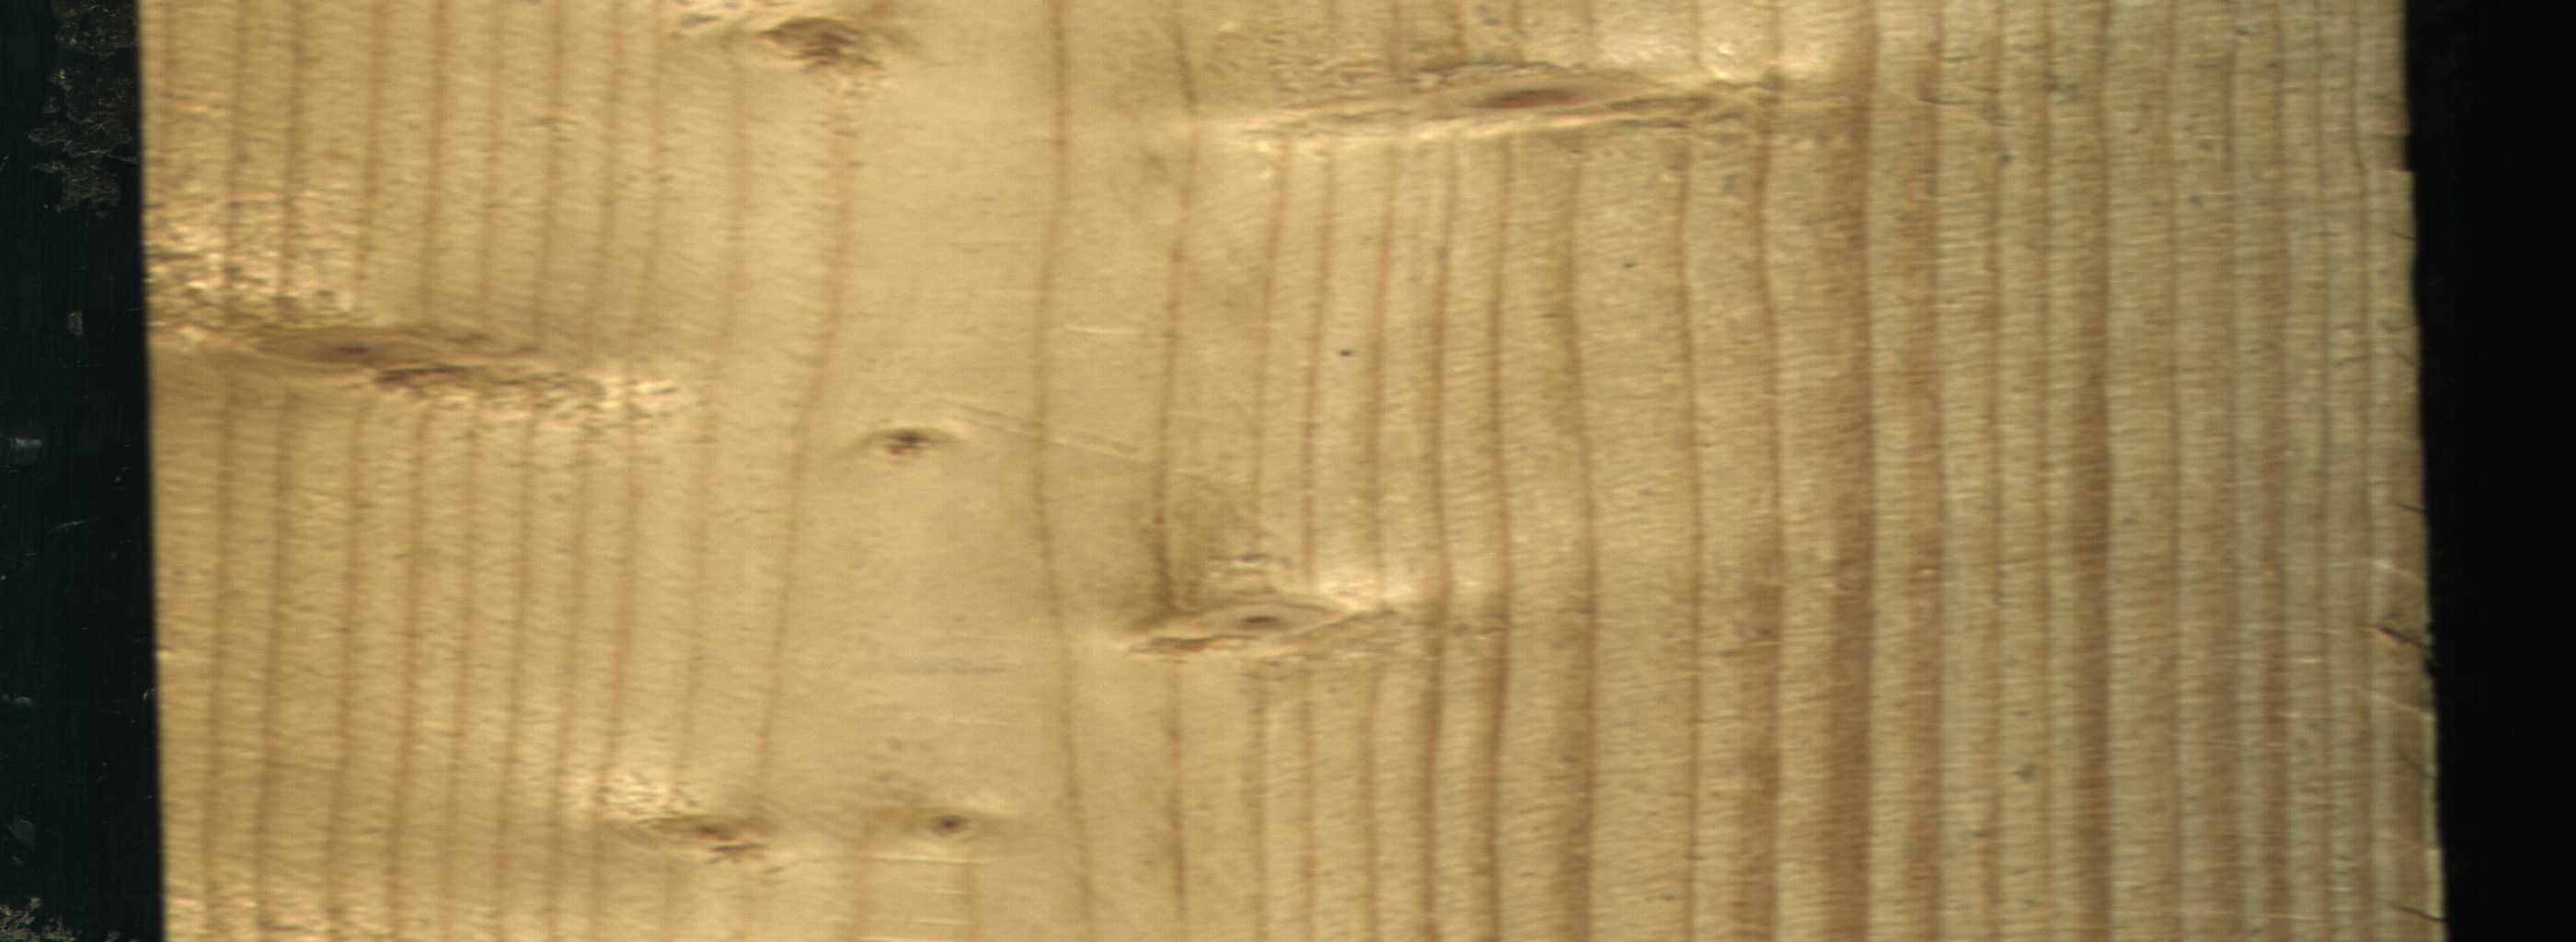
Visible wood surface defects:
Live_Knot
Live_Knot
Live_Knot
Live_Knot
Live_Knot
Live_Knot
Live_Knot